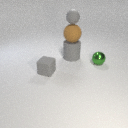
large gray rubber cylinder behind small gray rubber cube